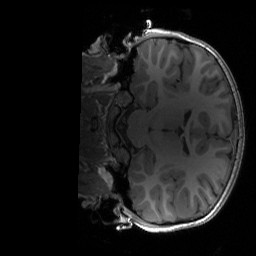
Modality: T1w
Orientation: coronal
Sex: male
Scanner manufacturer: siemens
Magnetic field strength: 3 T
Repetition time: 1.9 s
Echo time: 0.00243 s